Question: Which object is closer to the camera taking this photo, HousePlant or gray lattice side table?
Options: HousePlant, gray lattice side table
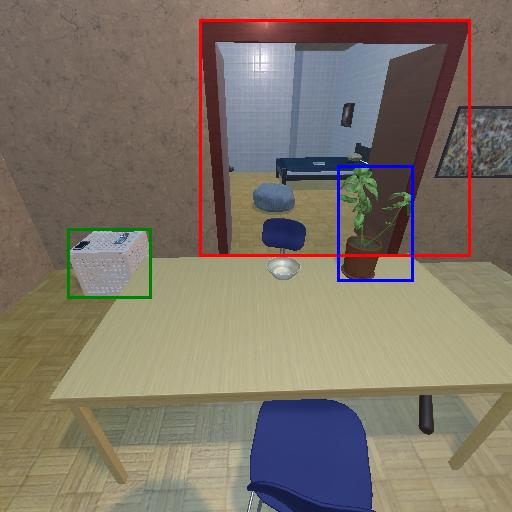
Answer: HousePlant